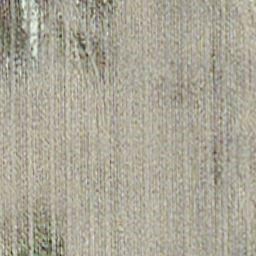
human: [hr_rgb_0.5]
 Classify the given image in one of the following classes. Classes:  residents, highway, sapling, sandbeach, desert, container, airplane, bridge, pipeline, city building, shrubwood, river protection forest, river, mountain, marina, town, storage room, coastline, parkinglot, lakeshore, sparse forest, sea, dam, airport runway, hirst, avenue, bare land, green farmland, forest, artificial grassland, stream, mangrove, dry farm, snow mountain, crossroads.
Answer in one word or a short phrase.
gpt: dry farm